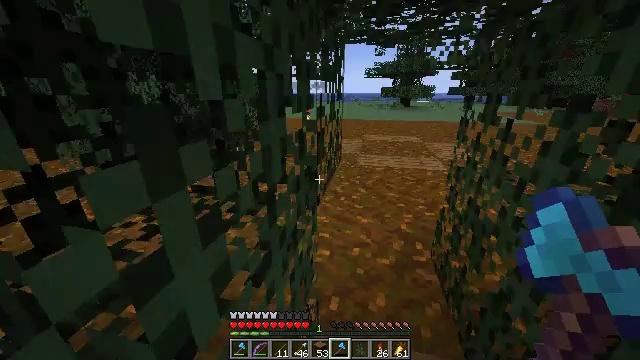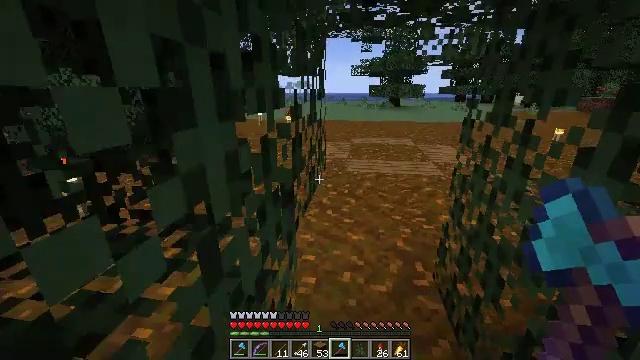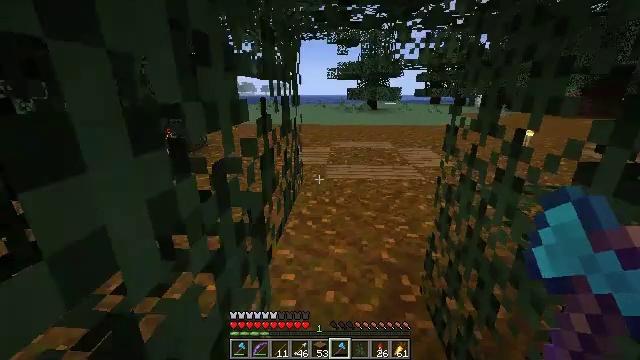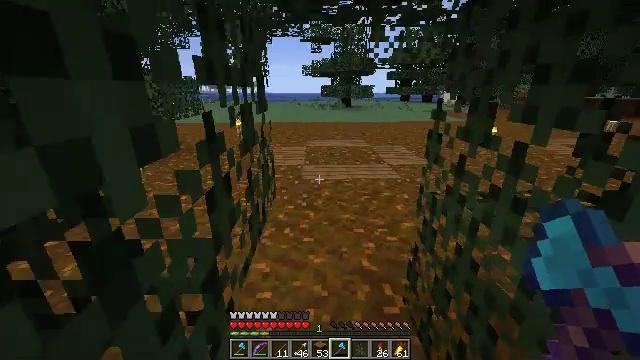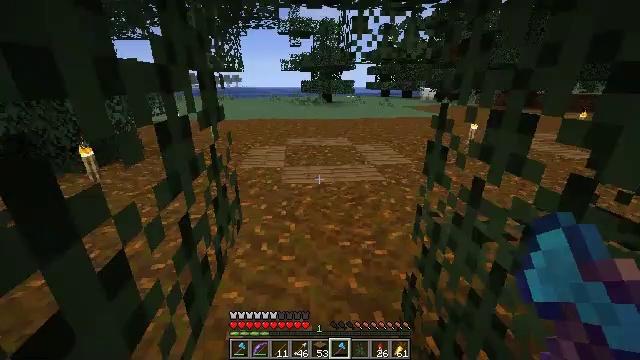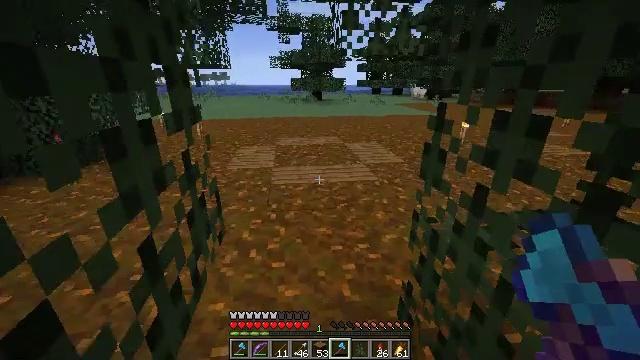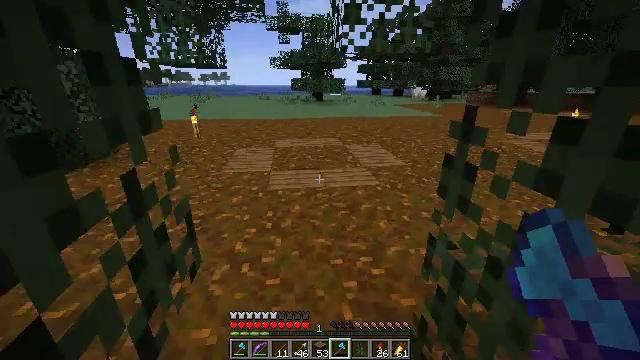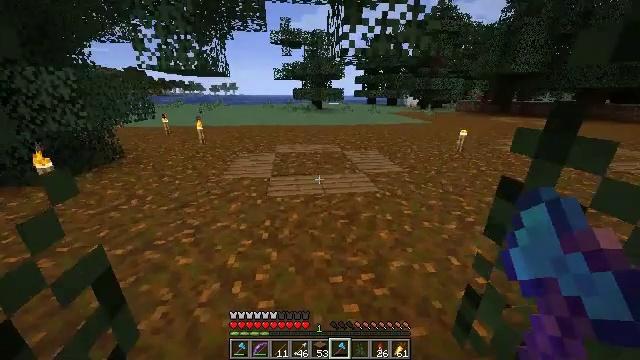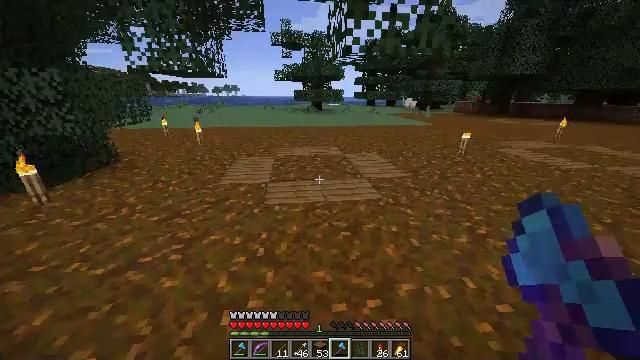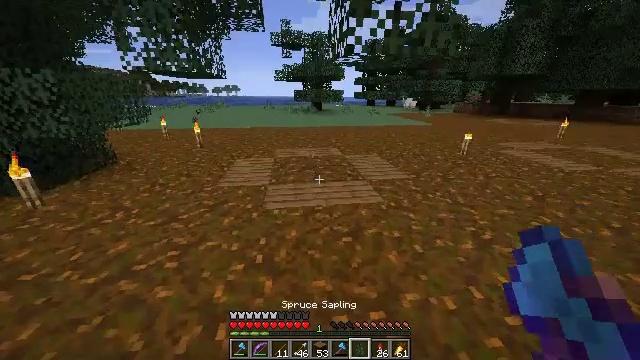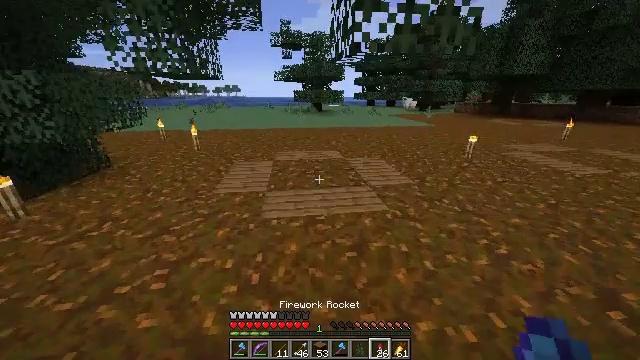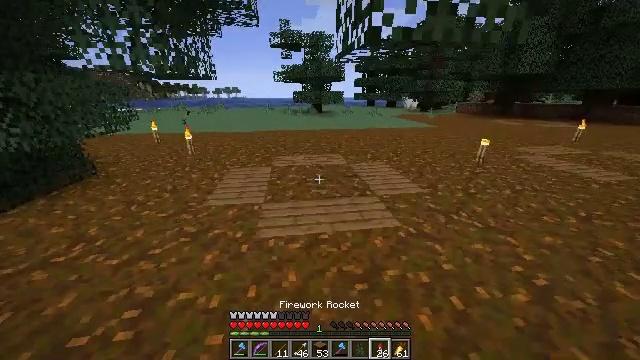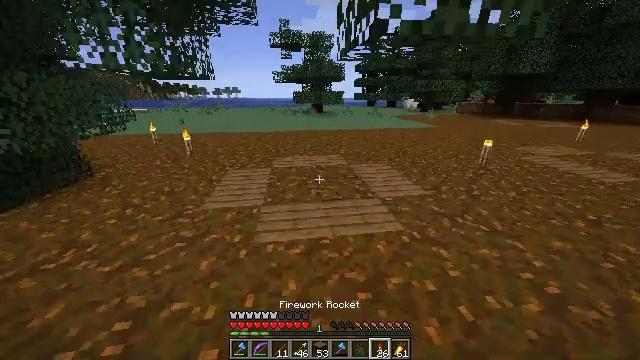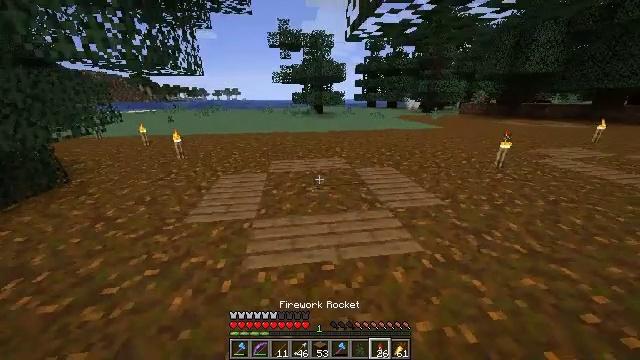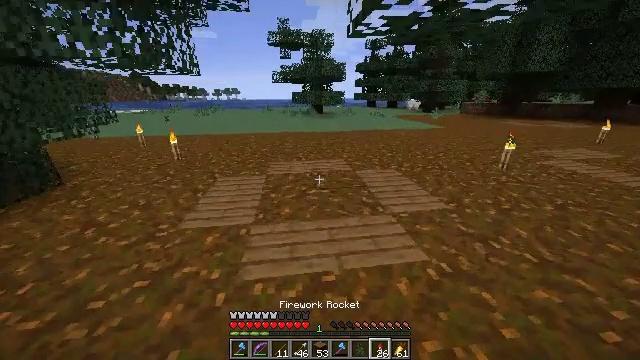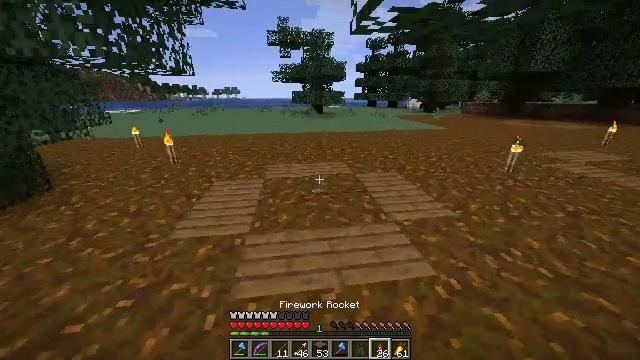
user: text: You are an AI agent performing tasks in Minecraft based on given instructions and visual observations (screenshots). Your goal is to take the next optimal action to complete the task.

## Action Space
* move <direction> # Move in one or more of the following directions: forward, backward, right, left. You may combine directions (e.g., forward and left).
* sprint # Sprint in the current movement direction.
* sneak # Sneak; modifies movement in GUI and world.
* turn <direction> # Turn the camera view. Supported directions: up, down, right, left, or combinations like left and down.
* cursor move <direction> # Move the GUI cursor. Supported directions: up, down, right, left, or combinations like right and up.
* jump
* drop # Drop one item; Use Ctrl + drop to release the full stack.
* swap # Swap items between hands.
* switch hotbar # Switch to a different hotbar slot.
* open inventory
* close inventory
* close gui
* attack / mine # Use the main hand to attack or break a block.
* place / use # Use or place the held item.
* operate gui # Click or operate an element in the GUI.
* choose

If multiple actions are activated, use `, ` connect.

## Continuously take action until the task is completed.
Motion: motion action
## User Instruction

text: Drop a diamond axe.
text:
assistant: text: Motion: move forward, sprint, turn right and up
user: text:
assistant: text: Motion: move forward, sprint, turn right and up
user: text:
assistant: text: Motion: move forward, sprint, turn right
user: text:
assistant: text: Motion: move forward, sprint, turn right
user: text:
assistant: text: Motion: move forward, sprint, turn right
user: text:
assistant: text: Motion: move forward, sprint
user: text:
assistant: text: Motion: move forward, sprint
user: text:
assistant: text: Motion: move forward, sprint
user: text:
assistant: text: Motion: move forward, sprint
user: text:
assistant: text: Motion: move forward, sprint
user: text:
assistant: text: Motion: move forward, sprint
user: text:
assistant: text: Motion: move forward, sprint
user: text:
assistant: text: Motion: move forward, sprint
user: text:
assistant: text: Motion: move forward, sprint
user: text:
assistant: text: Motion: move forward, sprint
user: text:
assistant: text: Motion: move forward, sprint
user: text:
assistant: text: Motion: move forward, sprint
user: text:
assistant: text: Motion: move forward, sprint, turn right
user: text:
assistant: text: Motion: move forward, sprint, turn right
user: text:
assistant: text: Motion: move forward, sprint, turn right
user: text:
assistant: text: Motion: move forward, sprint
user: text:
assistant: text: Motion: move forward, sprint
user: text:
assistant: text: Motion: move forward, sprint
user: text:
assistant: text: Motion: move forward, sprint, turn right
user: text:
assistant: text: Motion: move forward, sprint, turn right
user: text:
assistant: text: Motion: move forward, sprint, turn right and up, jump
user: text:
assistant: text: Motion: move forward, sprint, jump
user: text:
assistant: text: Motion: move forward, sprint, jump
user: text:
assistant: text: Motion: move forward, sprint, turn right and down, jump
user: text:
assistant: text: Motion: move forward, sprint, jump